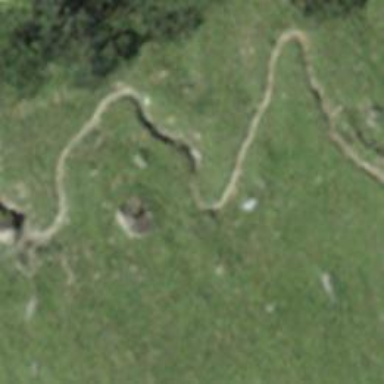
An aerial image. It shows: Path with excellent visibility for trail.